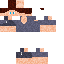
A male human skin with medium skin, wearing brown long hair dressed in a blue tshirt and red pants, featuring a closed mouth.